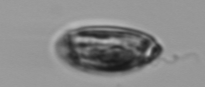
Label: Katodinium_or_Torodinium